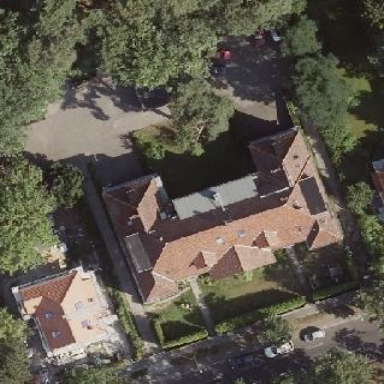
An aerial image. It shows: Apartment building with hipped roof.